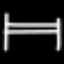
Label: bed